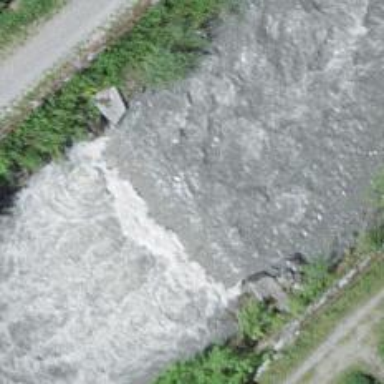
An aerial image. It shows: Weir in waterway.